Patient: sex M, age 65
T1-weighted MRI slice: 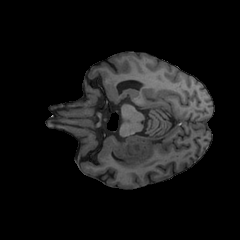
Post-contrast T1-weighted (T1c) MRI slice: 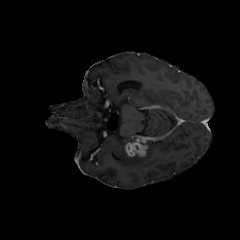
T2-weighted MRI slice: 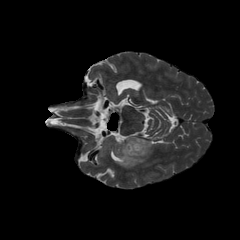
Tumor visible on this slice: yes
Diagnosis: Glioblastoma, IDH-wildtype
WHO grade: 4